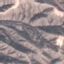
Label: HerbaceousVegetation